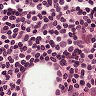
Metastatic tissue present: no